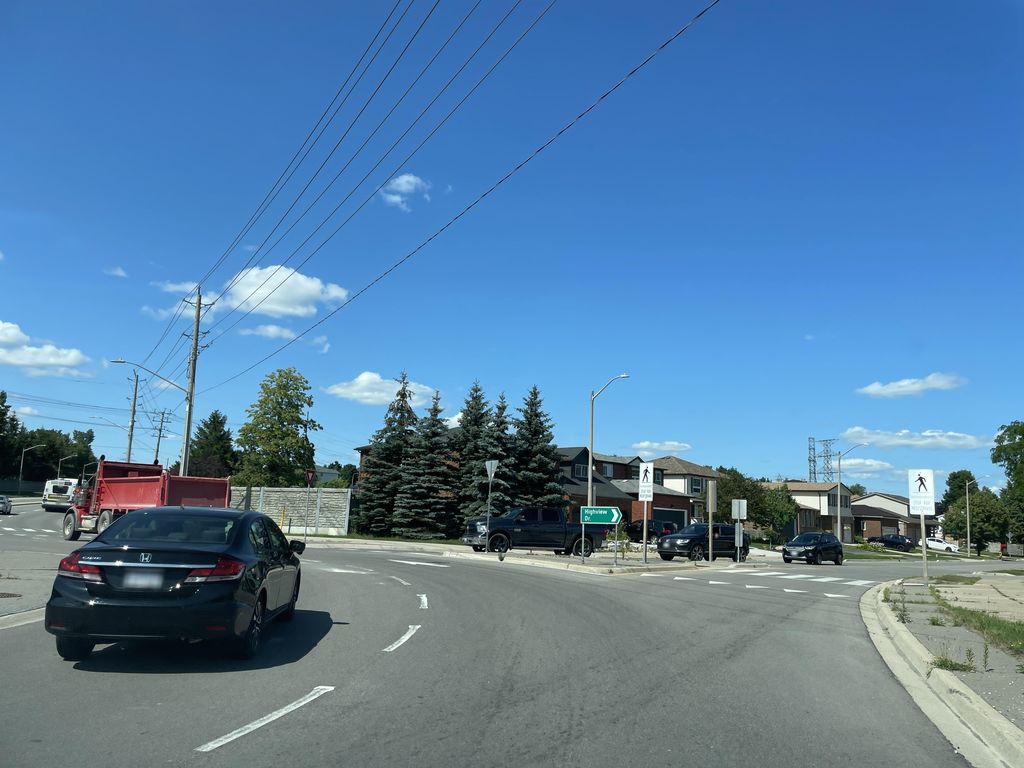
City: kitchener-waterloo